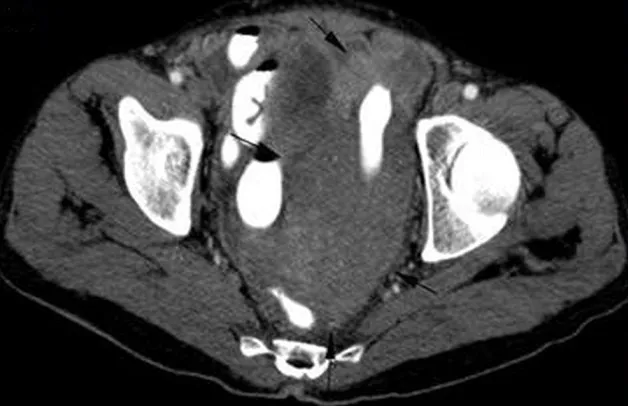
Abdominal computed tomography showing a uniform-density mass lesion of 70 mm that filled retrovesical and left pelvic area also multiple lymph nodes in the retro-vesical, celiac, para-aortic and para-iliac areas.
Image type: radiology (ct)